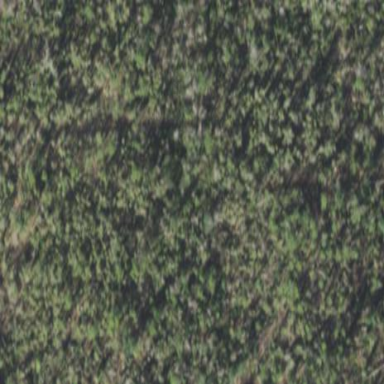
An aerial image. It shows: Mixed woodland area with various types of leaves.